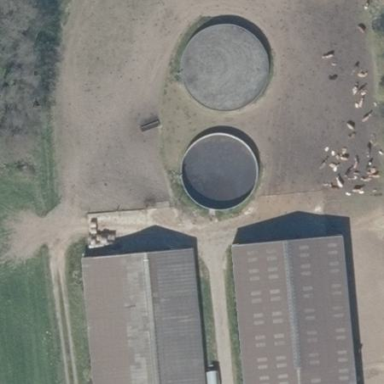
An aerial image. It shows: Farmyard area.